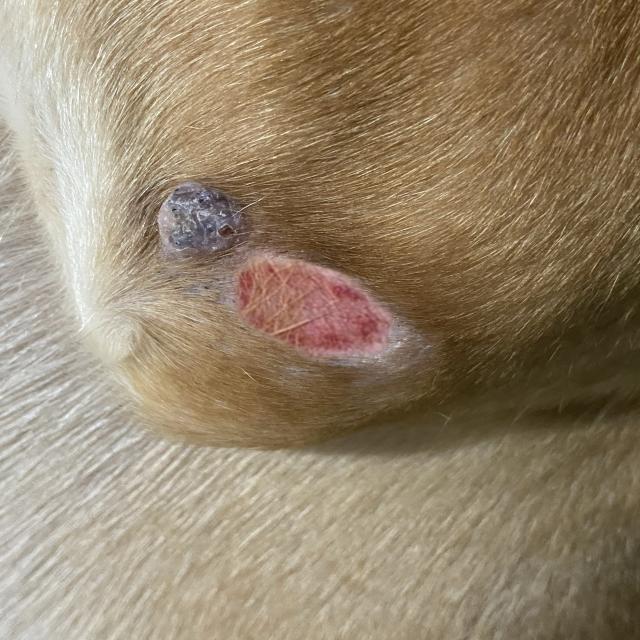
Canine ringworm (Dermatophytosis) — fungal infection caused by Microsporum or Trichophyton. Presents with circular alopecia, scaling, crusting, and broken hairs.